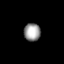
Tissue: lung
Cell type: Epithelial cells
Senescence score: 0.1157
Nuclear area (px): 287
Mean DAPI intensity: 154.801